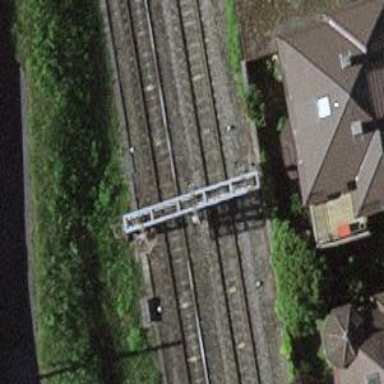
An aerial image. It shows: Railway signal.